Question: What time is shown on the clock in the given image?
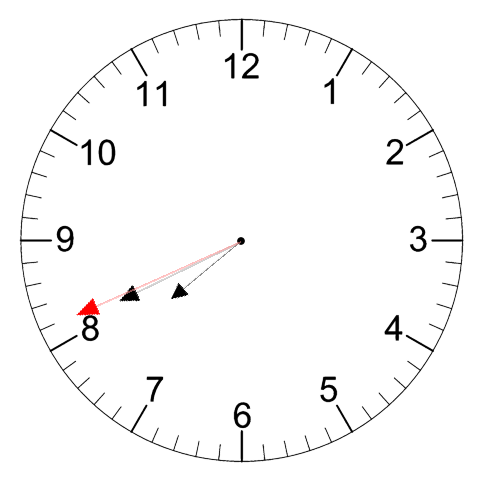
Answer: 07:40:41